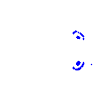
Particle: electron